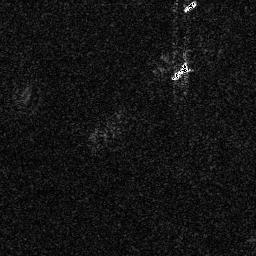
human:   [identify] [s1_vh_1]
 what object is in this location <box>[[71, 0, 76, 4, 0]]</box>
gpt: <ref>1 small ship at the top right</ref>